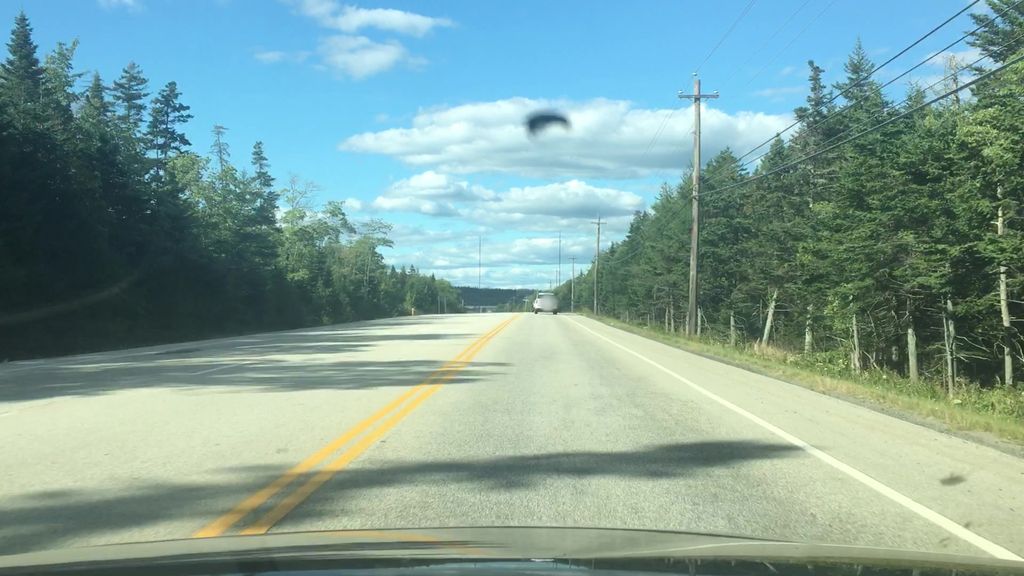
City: halifax